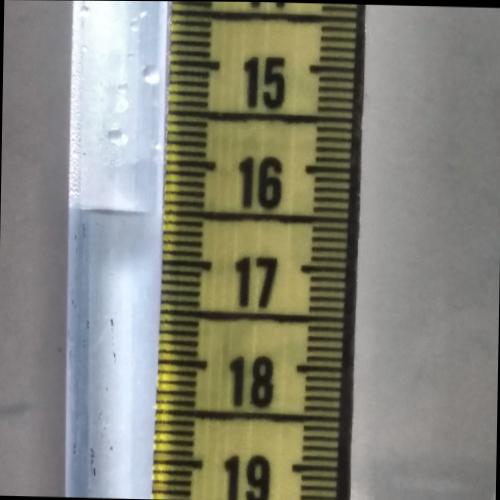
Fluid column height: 16.5 cm